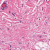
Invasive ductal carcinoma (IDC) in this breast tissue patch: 0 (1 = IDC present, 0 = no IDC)